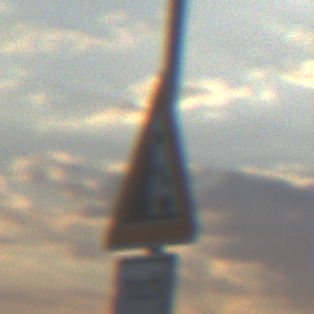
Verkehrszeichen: SteinschlagLinks
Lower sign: LaengeEinerStrecke4
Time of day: SunriseSunset
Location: Outdoor (Nature)
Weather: PartlyCloudy
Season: NotSpecified
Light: Natural